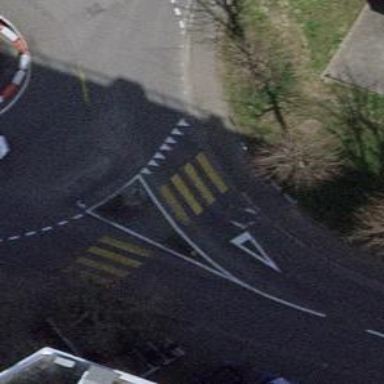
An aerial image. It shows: Uncontrolled crossing with central island on the road.